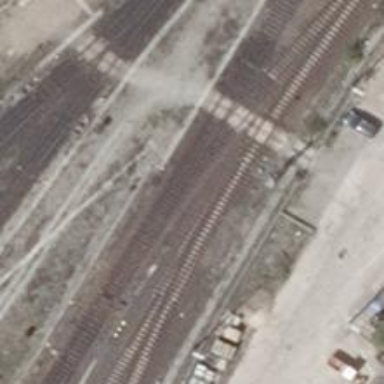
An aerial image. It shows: Rail yard with electrified contact lines for the railway.